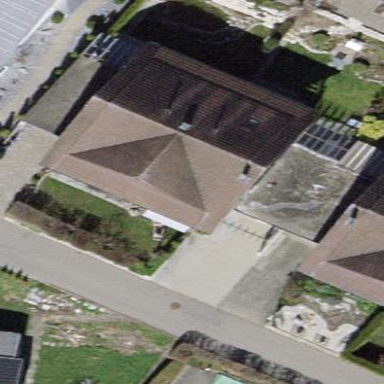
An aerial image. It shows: View of roof of building.